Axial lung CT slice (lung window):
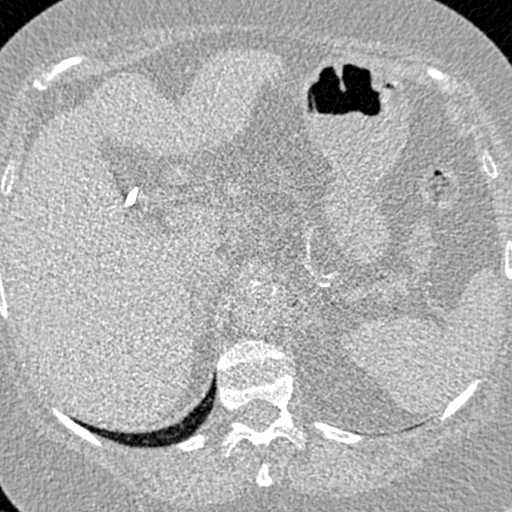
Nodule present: no